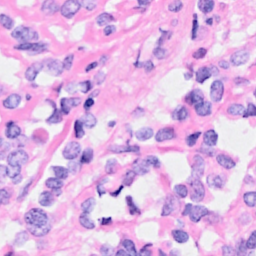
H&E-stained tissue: Breast